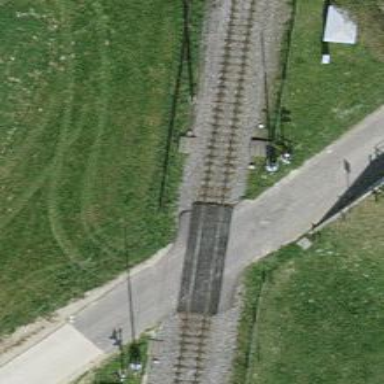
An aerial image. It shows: Full barrier level crossing on railway.